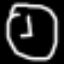
Label: clock